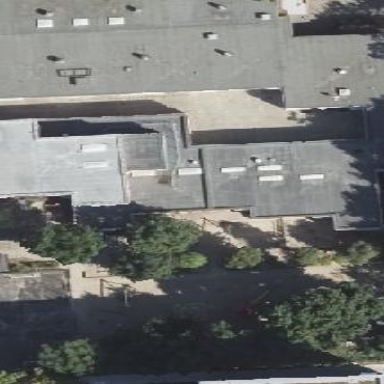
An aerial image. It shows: Kindergarten with flat roof.